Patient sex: F
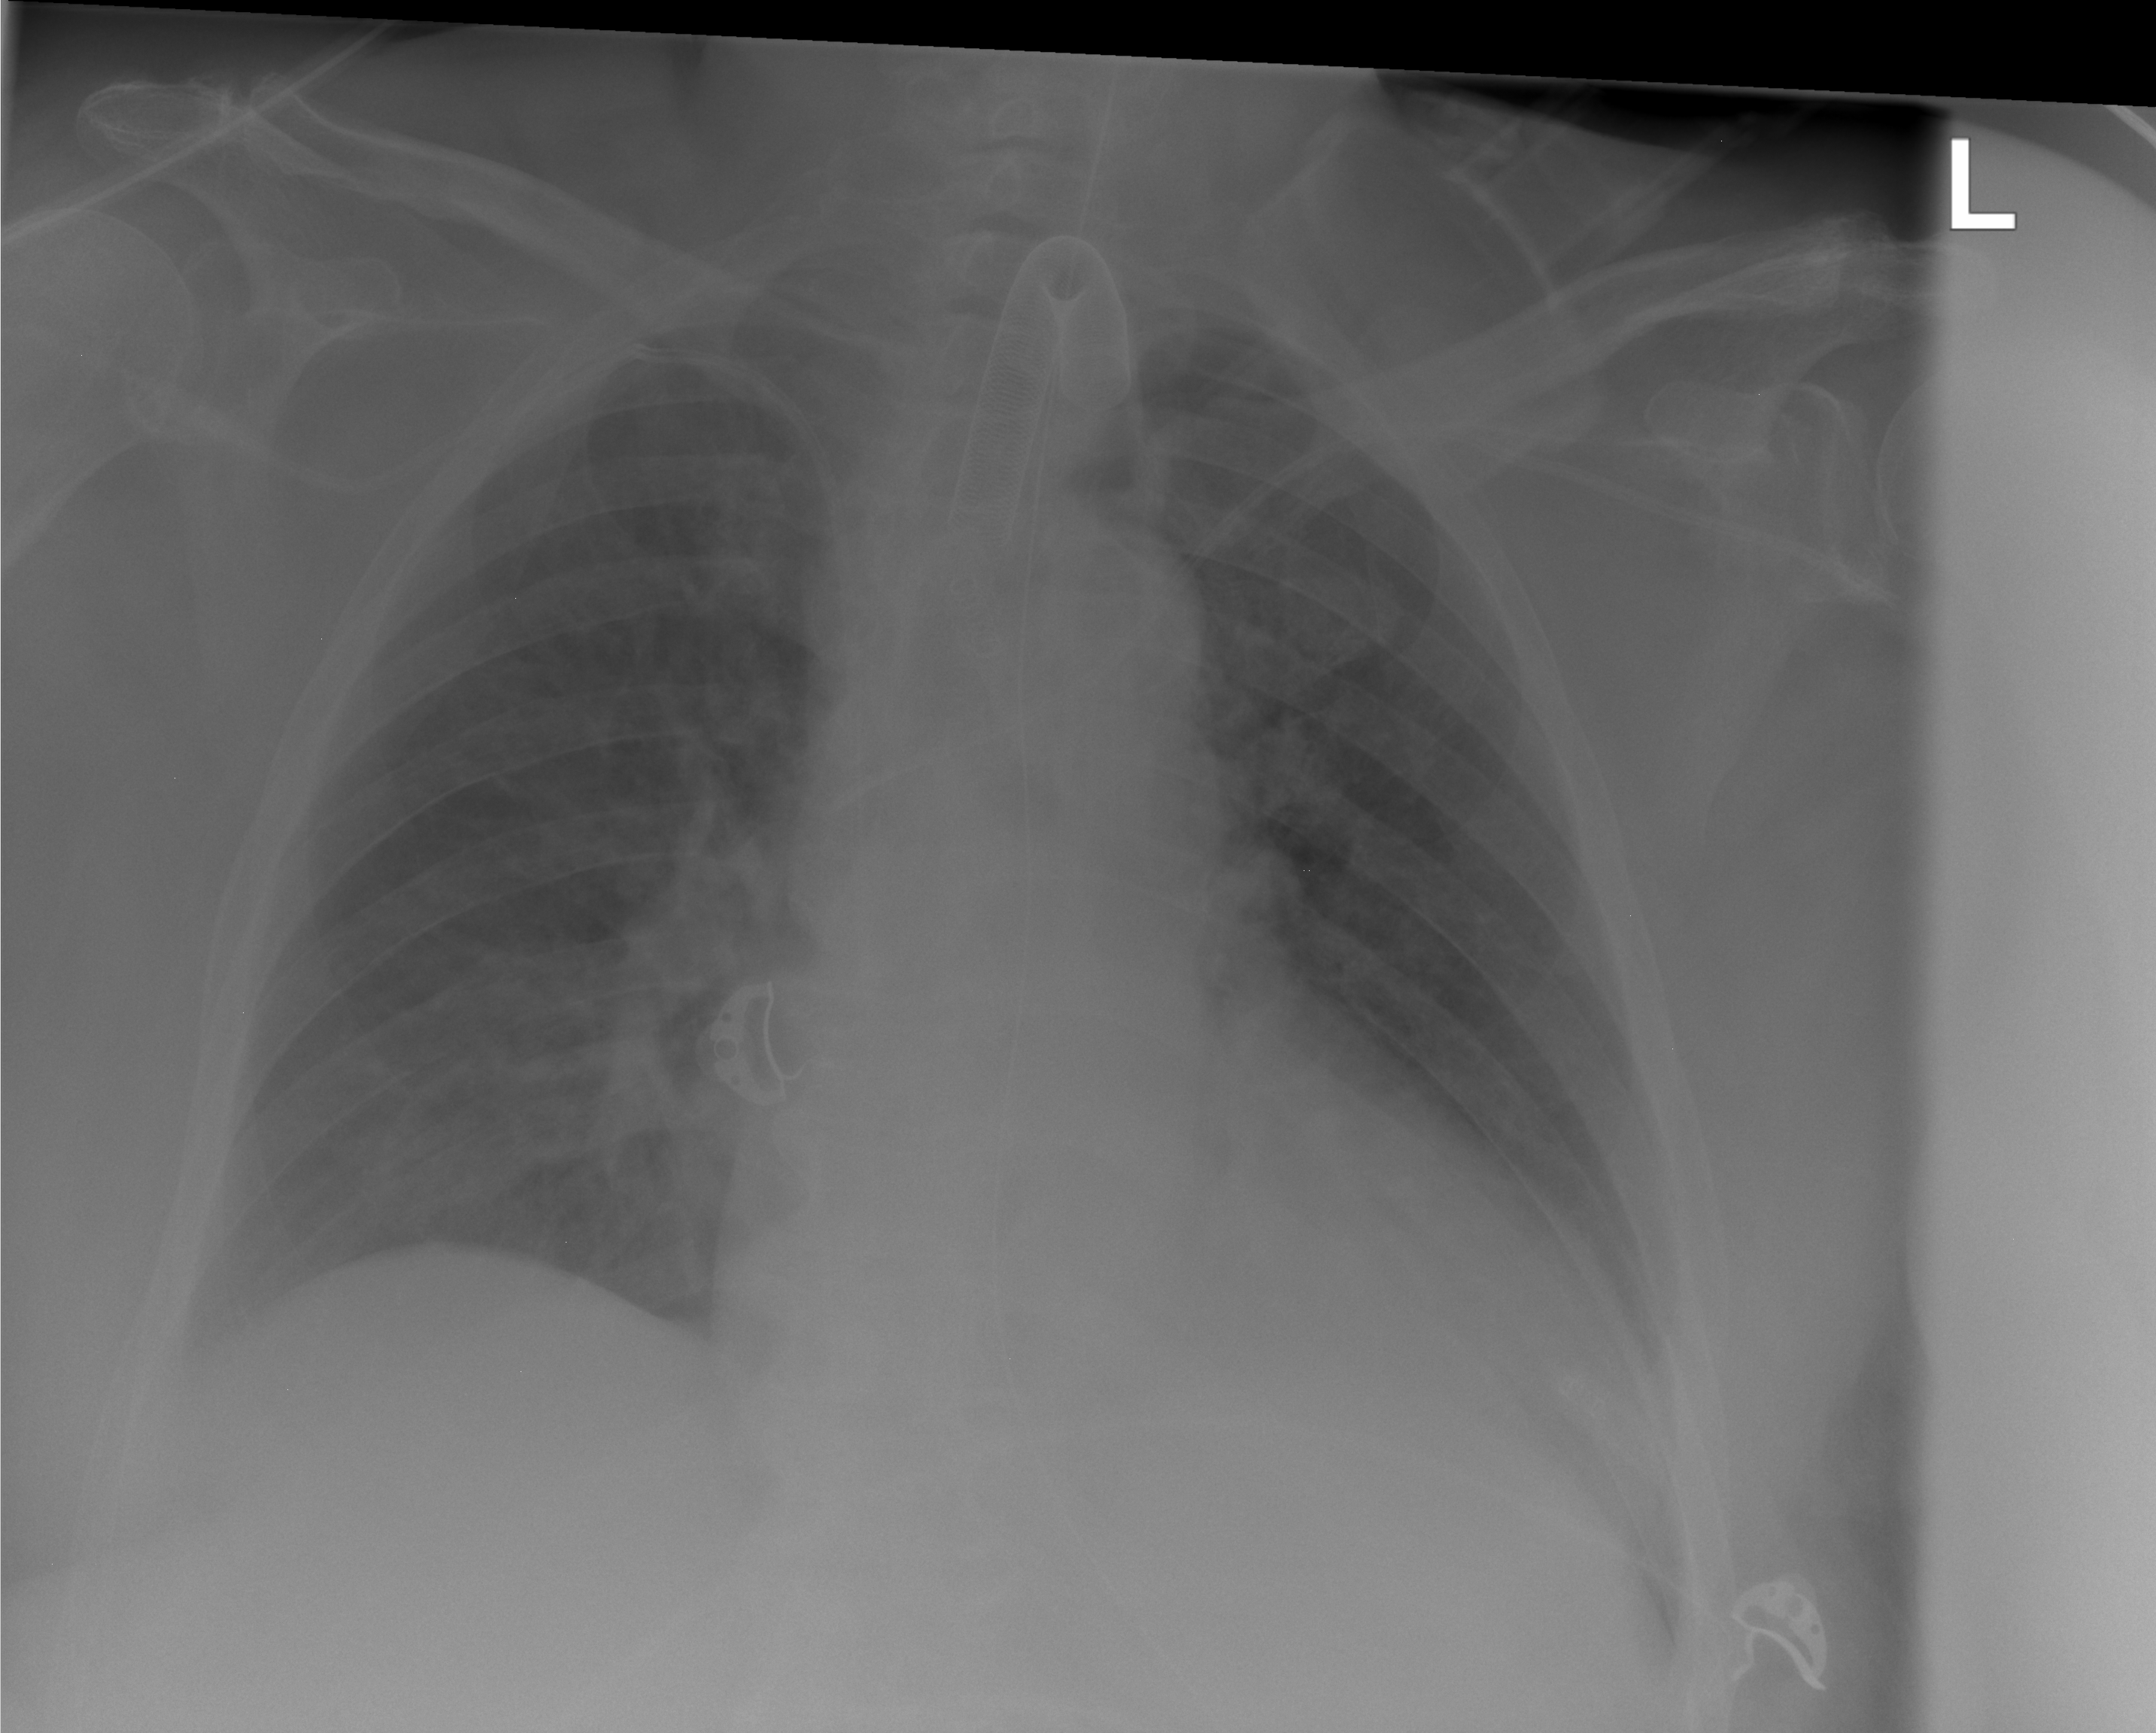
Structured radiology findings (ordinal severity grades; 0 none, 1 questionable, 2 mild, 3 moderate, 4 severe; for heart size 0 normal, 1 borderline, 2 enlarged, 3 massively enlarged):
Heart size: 2
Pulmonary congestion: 0
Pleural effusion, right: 0
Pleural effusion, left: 1
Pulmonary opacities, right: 0
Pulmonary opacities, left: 0
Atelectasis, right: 0
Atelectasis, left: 2